Question: I have an application that needs to check for Facebook and Twitter account stored in iOS Settings. I can fetch both successfully. My question is how can I check if the user has deleted the account and inserted a new one in iOS Settings. If the user goes back to the app, it needs to check the new account stored by the user.
This is the app Im trying to pattern my app into.

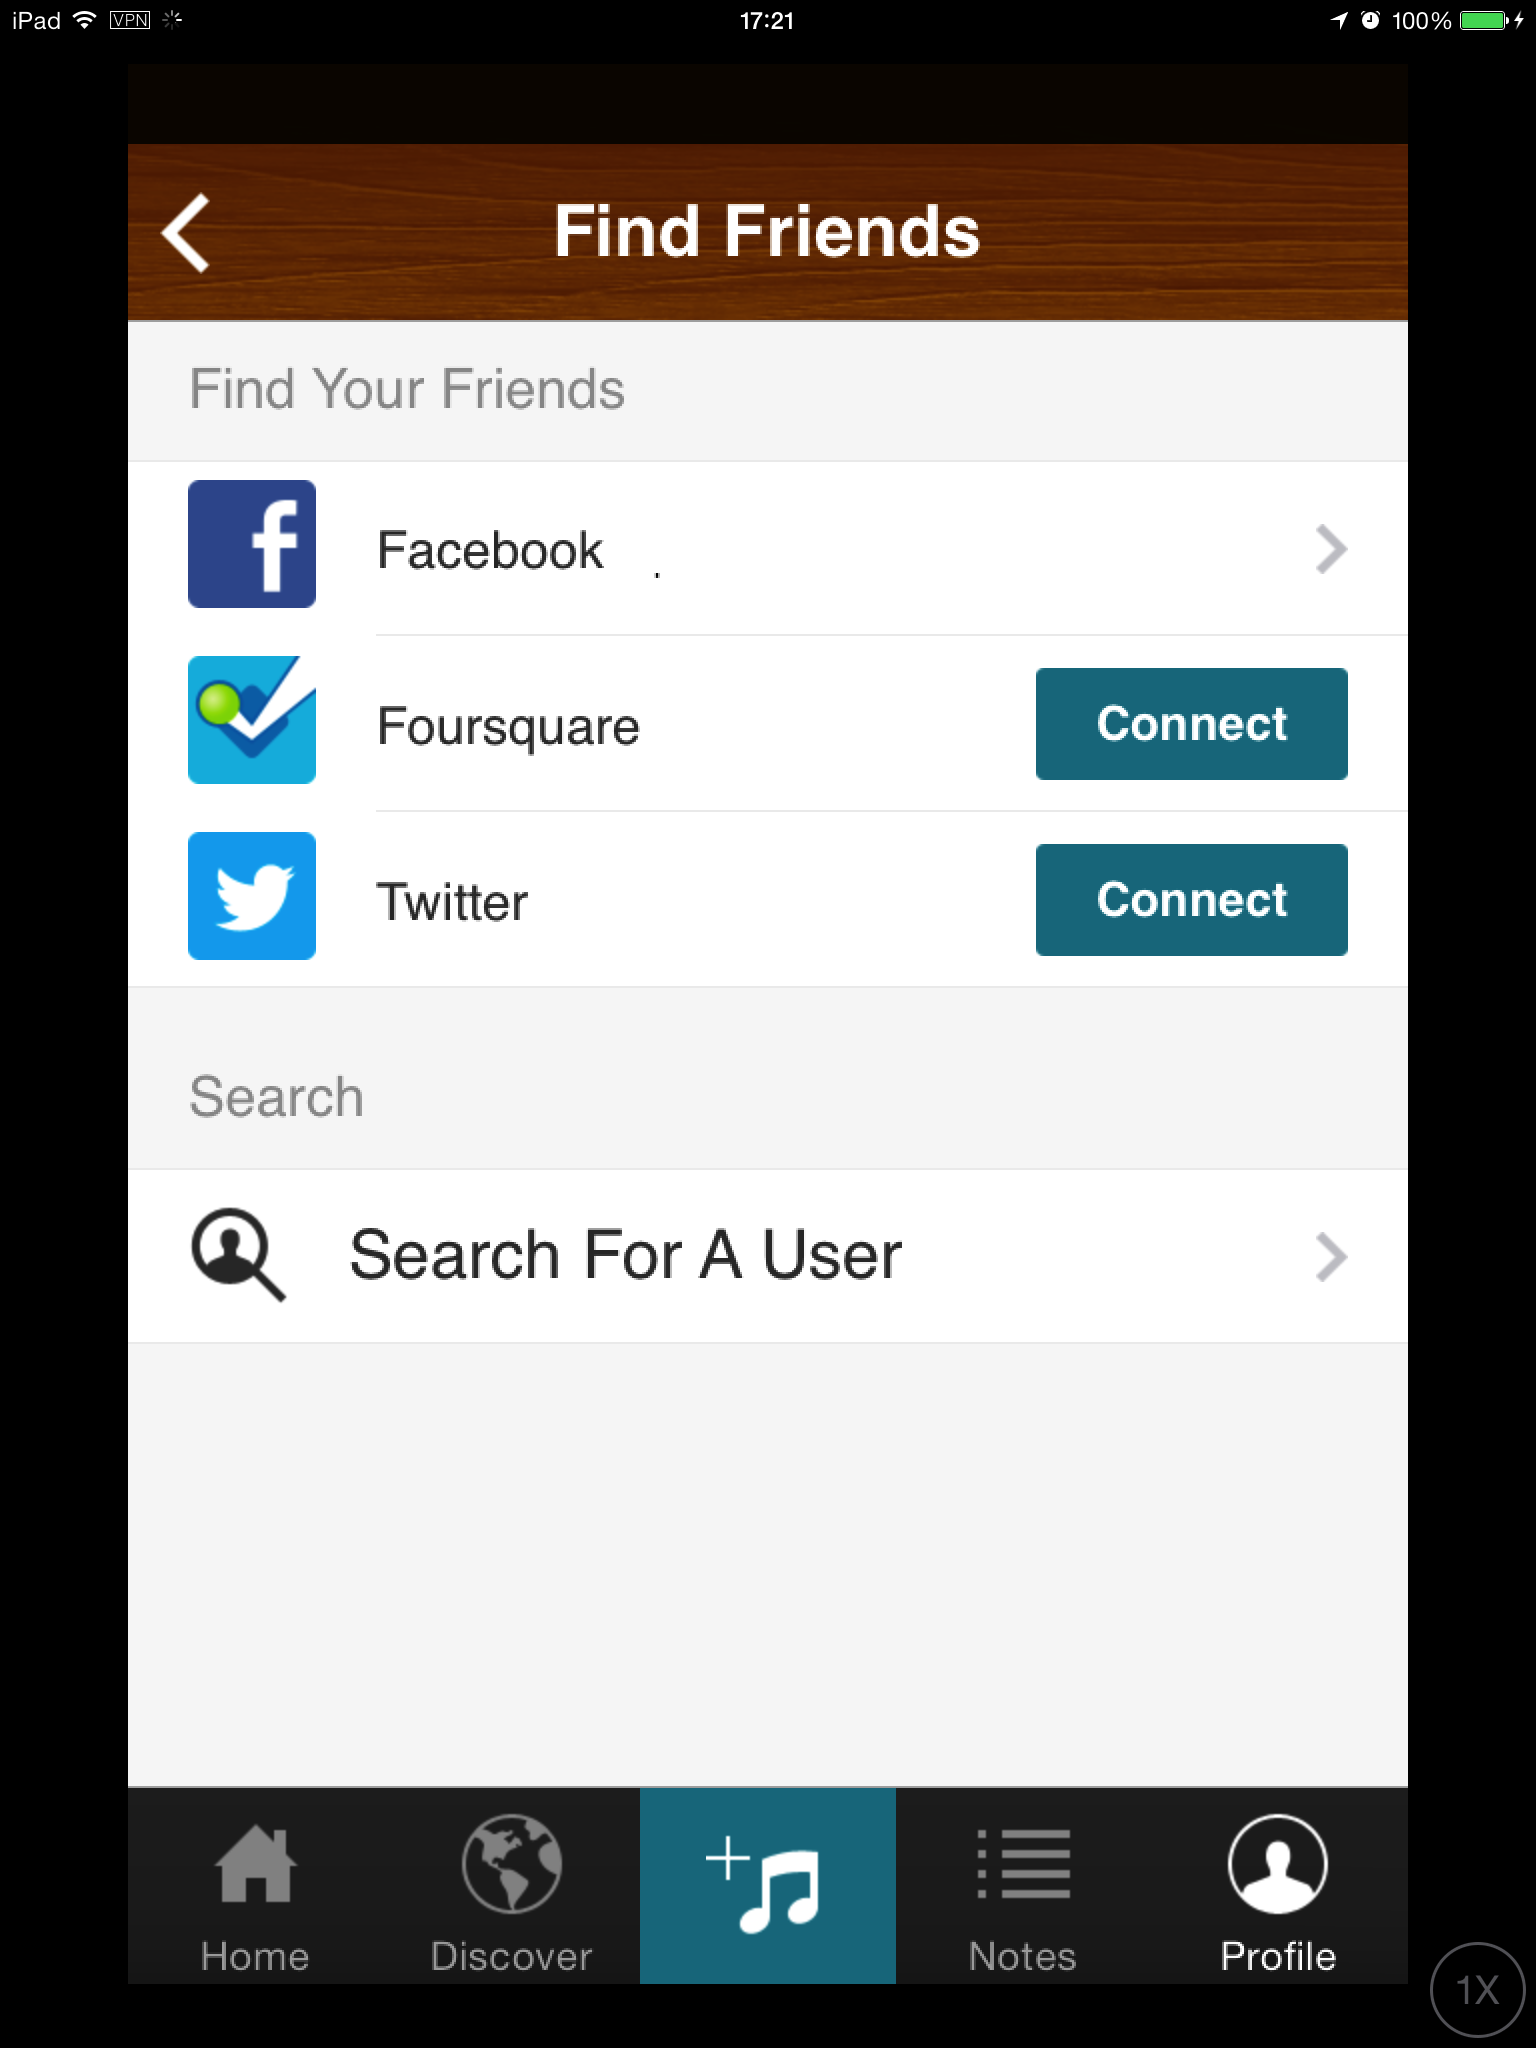
Answer: Watch for "ACAccountStoreDidChangeNotification".
eg.
'''
- (void)viewDidLoad
{
[[NSNotificationCenter defaultCenter] addObserver:self selector:@selector(refreshAccounts:) name:ACAccountStoreDidChangeNotification object:nil];
}
- (void)refreshAccounts:(NSNotification *)note
{
NSLog(@"Refreshing Accounts");
//whatever code you want
}
'''